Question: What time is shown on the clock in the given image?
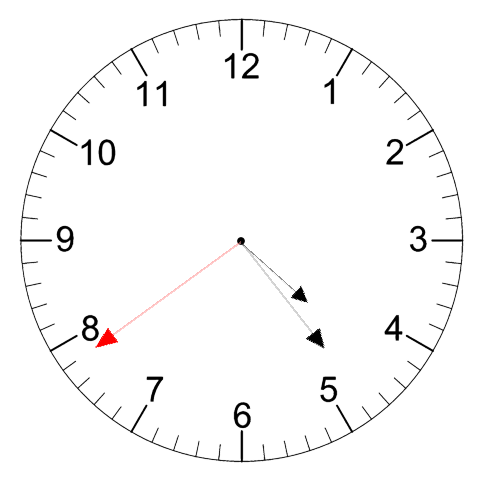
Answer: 04:23:39